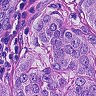
Metastatic tissue present: yes